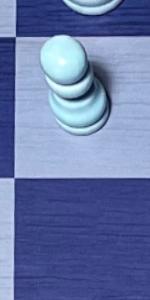
Label: Empty